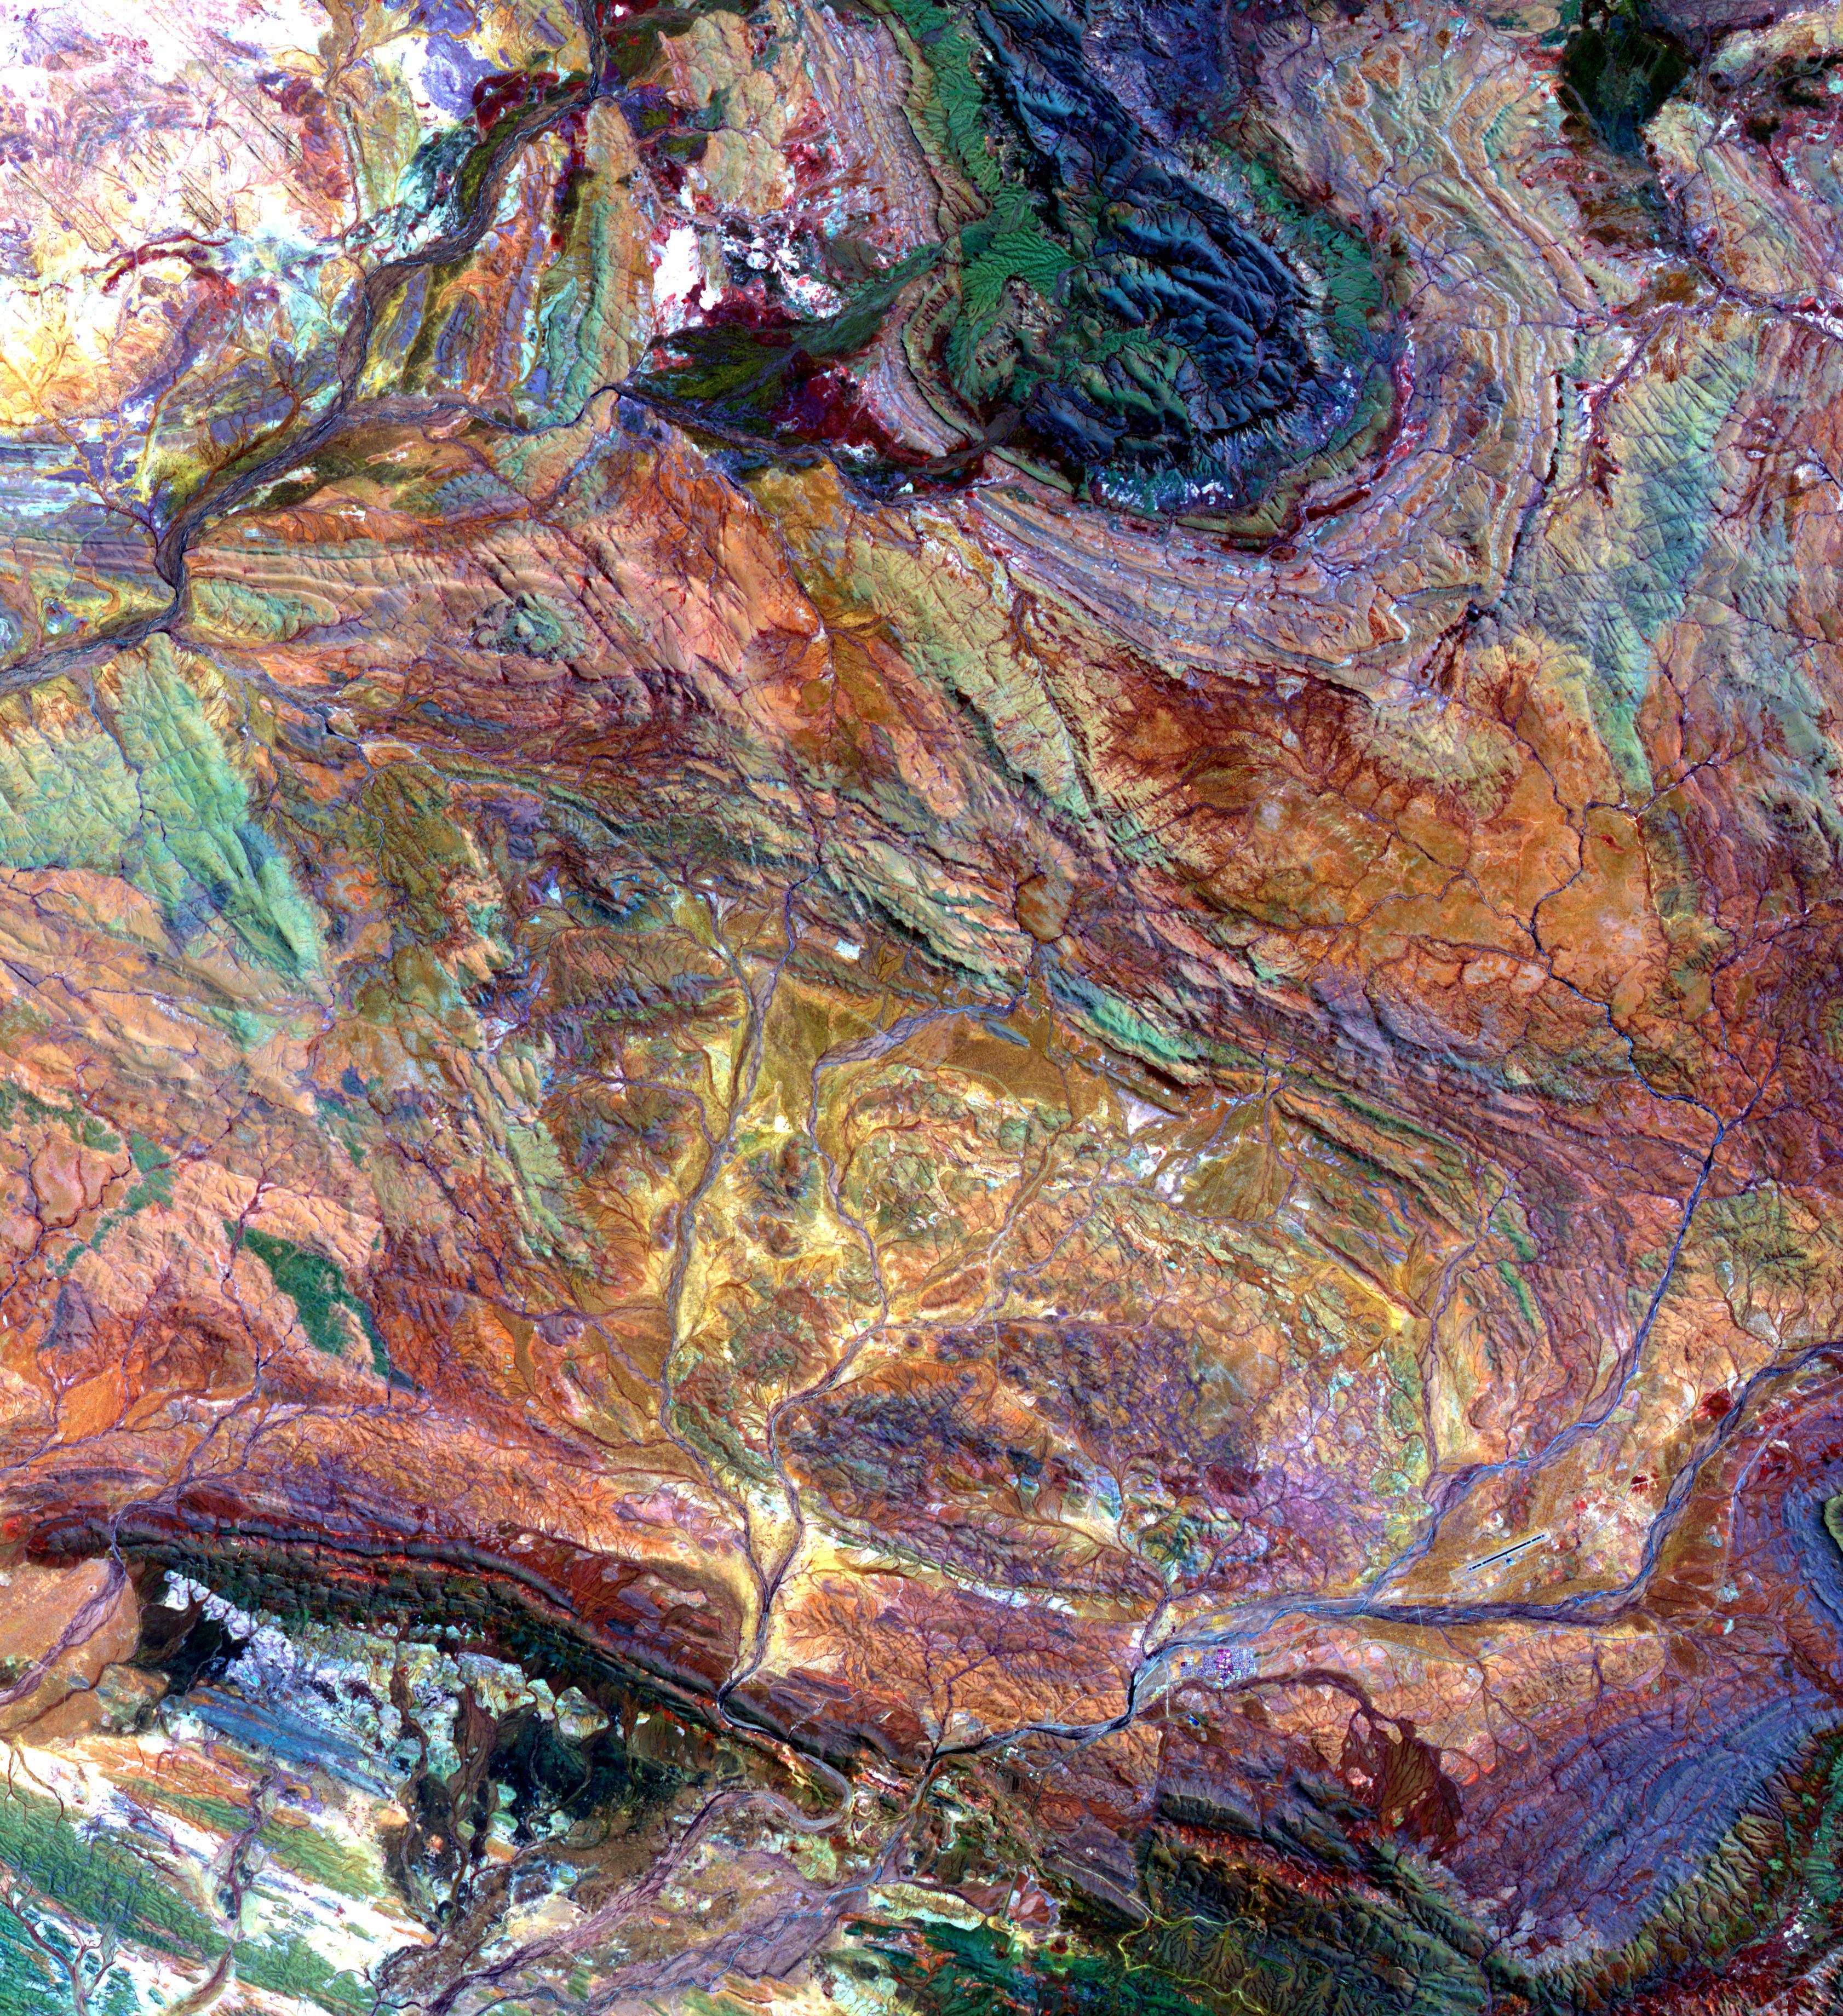
Pilbara, NW Australia Terra, Earth